Interaction volume radius: 10 \u00c5
Interaction volume height: 10 \u00c5
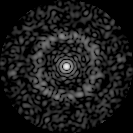
Disorder parameter: 0.8534